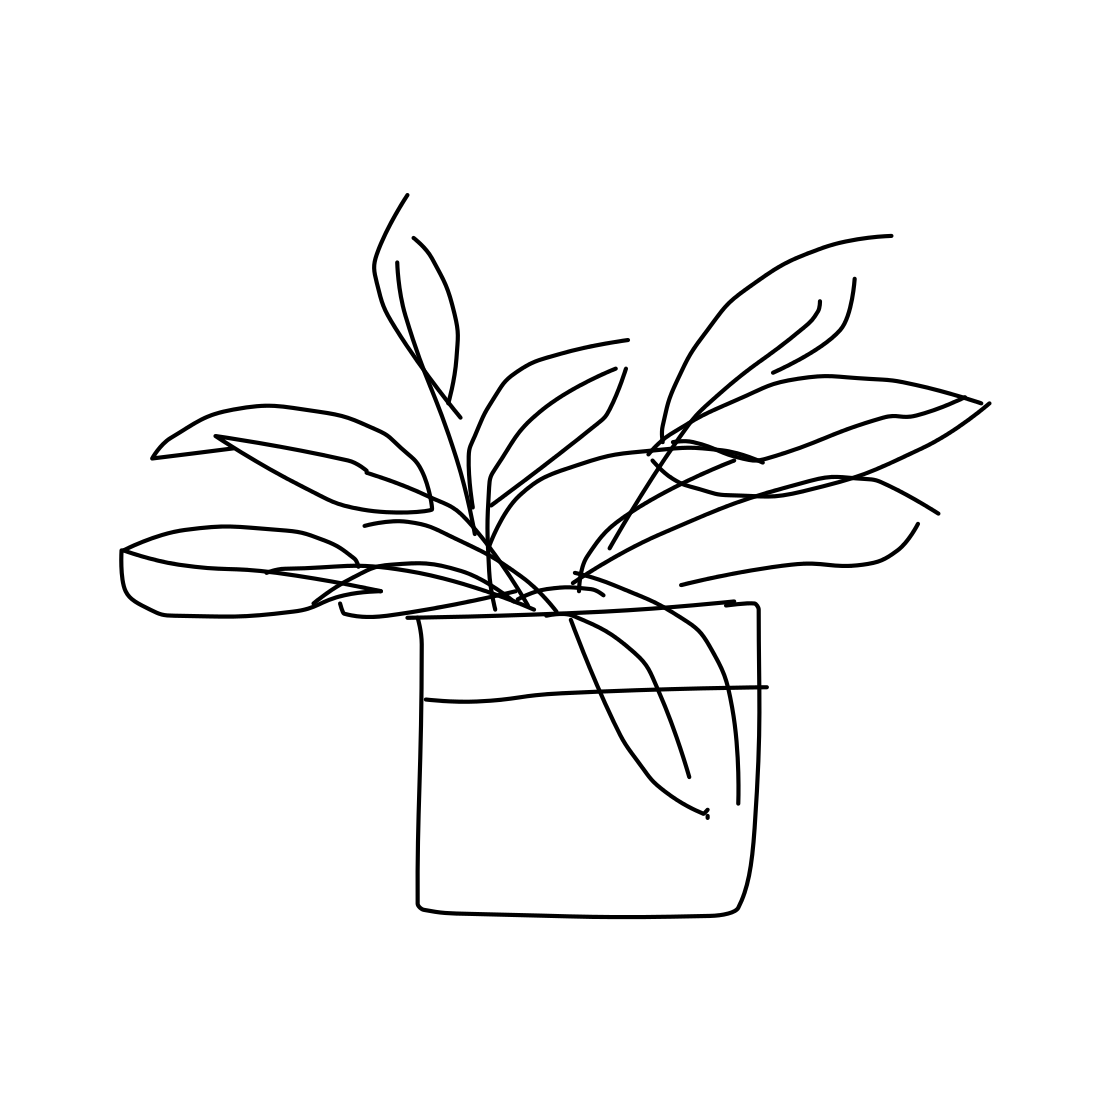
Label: potted plant